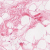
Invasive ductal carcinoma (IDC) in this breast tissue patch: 0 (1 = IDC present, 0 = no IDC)